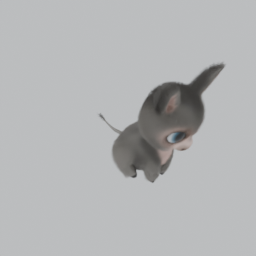
Label: animals